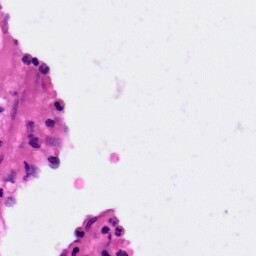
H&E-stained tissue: Pancreatic